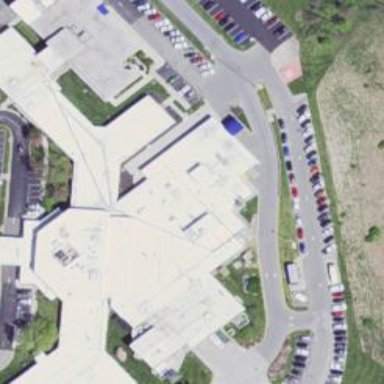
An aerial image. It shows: Hospital building.